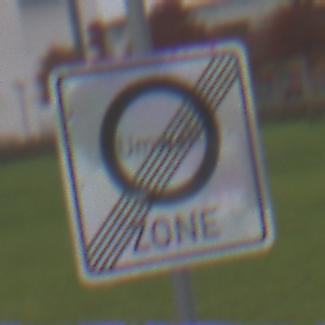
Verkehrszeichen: EndeUmweltzone
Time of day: Midday
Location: Outdoor (Suburban)
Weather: Overcast
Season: NotSpecified
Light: Natural